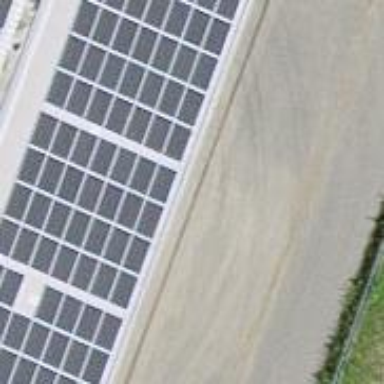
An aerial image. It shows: Solar photovoltaic panel generator.